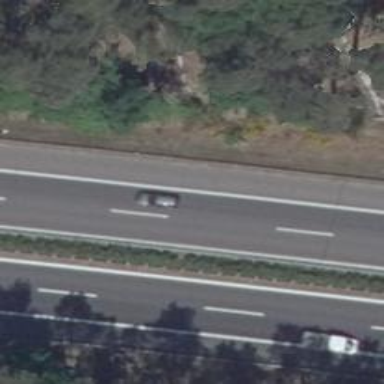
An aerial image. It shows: Asphalt motorway.